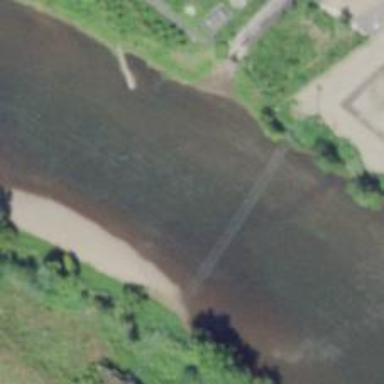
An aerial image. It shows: Abandoned railway bridge.